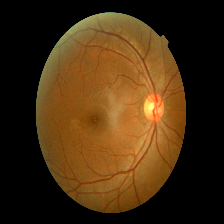
Diabetic retinopathy grade: Mild